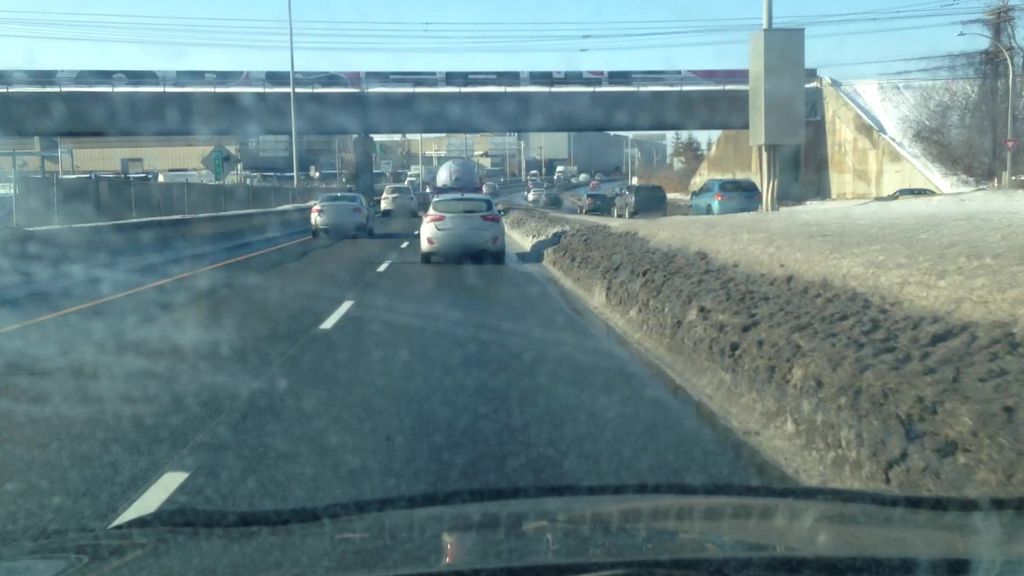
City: montreal